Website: bh-photo
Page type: address-validator
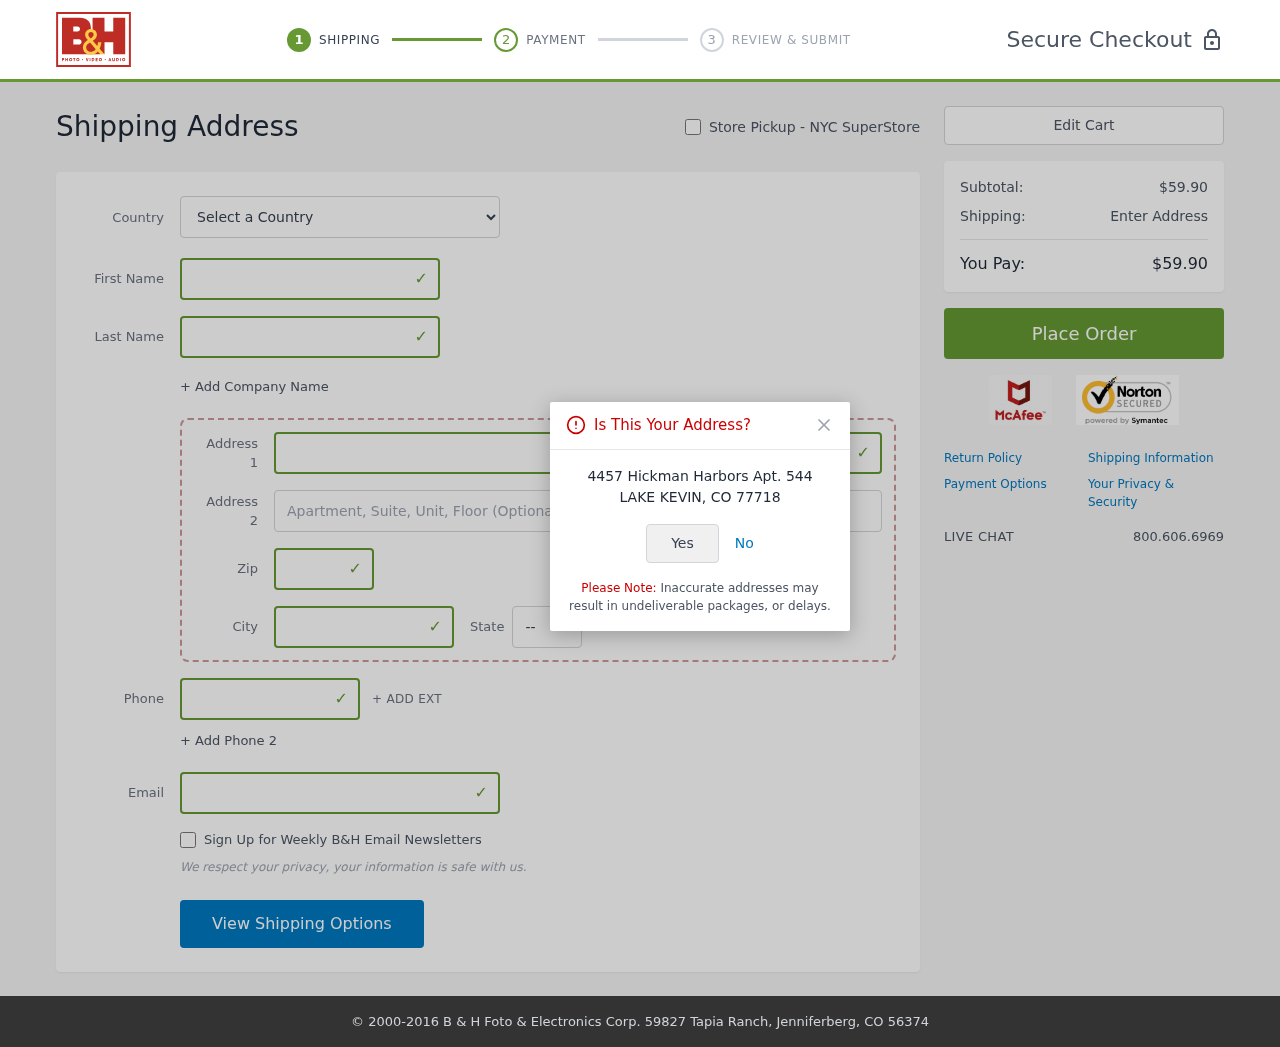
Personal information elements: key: PII_CITY
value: Lake Kevin
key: PII_COUNTRY
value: United States
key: PII_EMAIL
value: brittany.calderon@yahoo.com
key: PII_FIRSTNAME
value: Brittany
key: PII_LASTNAME
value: Calderon
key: PII_PHONE
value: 7312457471
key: PII_POSTCODE
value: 77718
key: PII_STATE_ABBR
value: CO
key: PII_STREET
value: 4457 Hickman Harbors Apt. 544
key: PII_STREET2
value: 0774 Kristin Way Apt. 263
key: PII_CITY_CONFIRM
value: LAKE KEVIN
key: PII_POSTCODE_FULL
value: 77718
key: PII_POSTCODE_NUMERIC
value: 77718
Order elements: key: ORDER_SUBTOTAL
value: $59.90
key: ORDER_TOTAL
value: $59.90